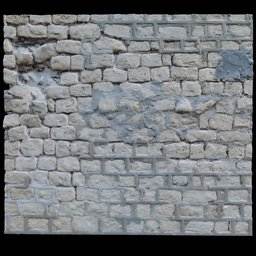
Label: architecture